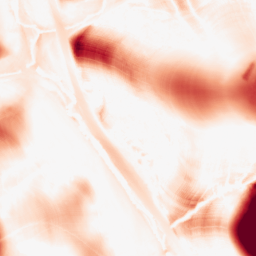
Category: morphological
Decomposition family: tophat
Decomposition parameters: size: 50
mode: white
Upsampling method: cubic_mitchell
Upsampling parameters: scale: 4
Upsampling scale: 4